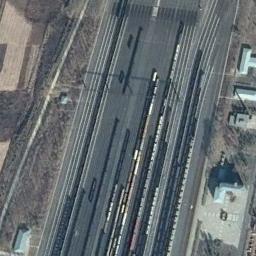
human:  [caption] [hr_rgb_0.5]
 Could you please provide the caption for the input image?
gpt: These railways are between some buildings and the farmland and lots of trains are on the railways .

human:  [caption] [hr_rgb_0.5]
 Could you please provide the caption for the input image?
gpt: There are several towering trees on one side of the railway .

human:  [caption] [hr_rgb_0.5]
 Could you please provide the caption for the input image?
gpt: Many trains are on the railway .

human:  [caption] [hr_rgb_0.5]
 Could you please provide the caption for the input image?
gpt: There are some trains on the railway .

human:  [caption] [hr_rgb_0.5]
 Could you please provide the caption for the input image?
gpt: There are some trains on the railway beside some green trees .